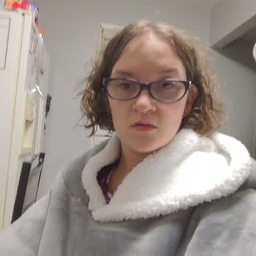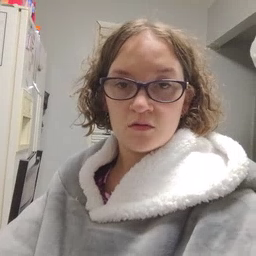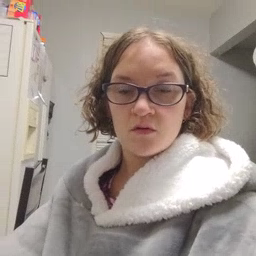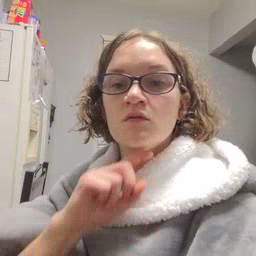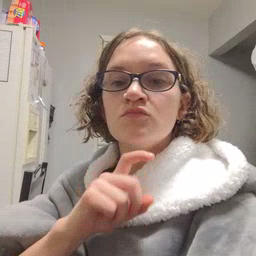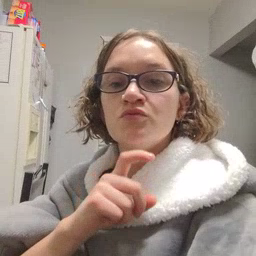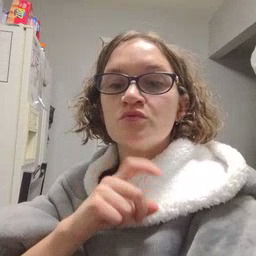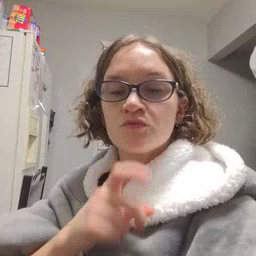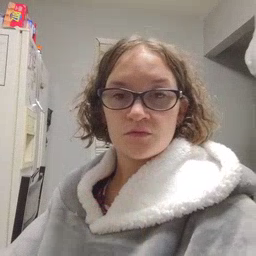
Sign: garbage